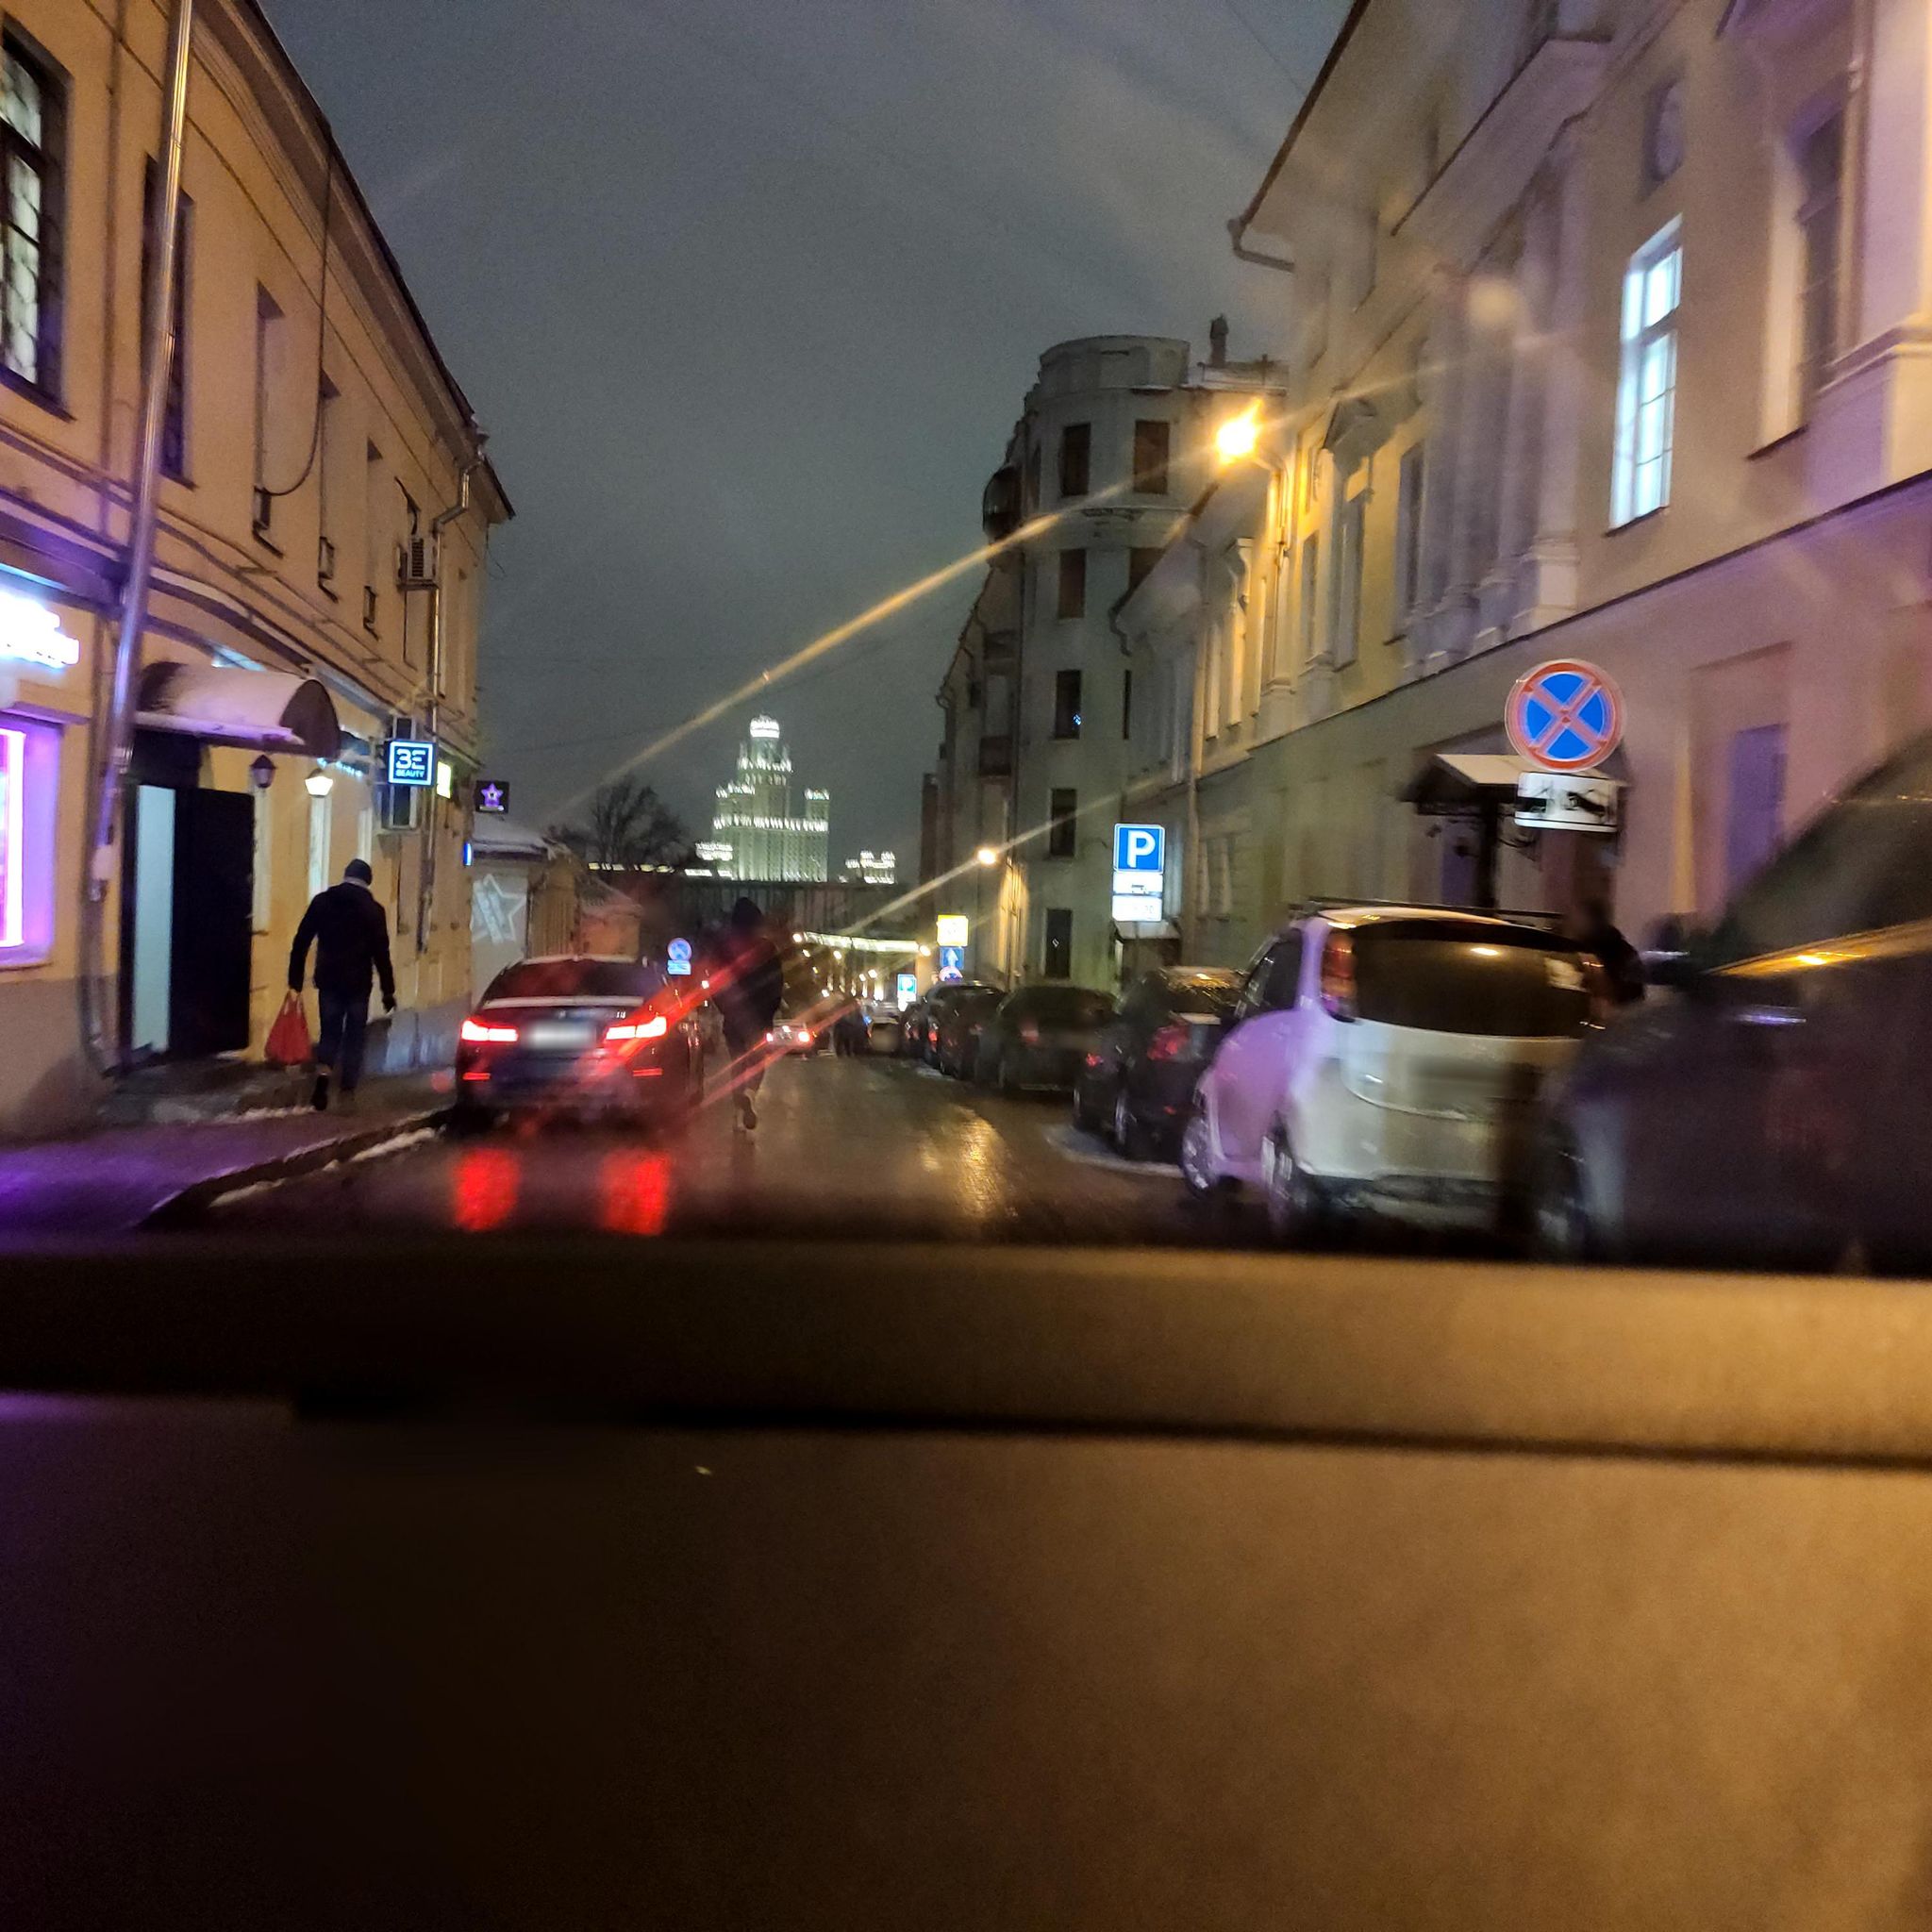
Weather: snowy
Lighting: night
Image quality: slightly poor
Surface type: driving surface
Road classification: footway
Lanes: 1
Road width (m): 7.8
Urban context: urban centre
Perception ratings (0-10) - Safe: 0.66, Lively: 7.98, Beautiful: 5.49, Boring: 1.45, Depressing: 6.55, Wealthy: 5.91